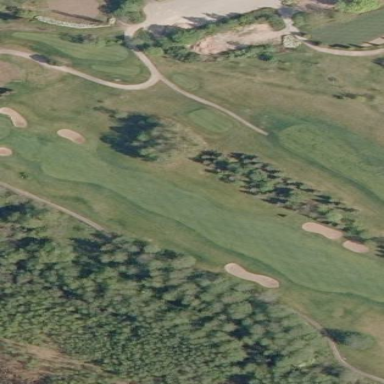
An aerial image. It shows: Golf rough area.